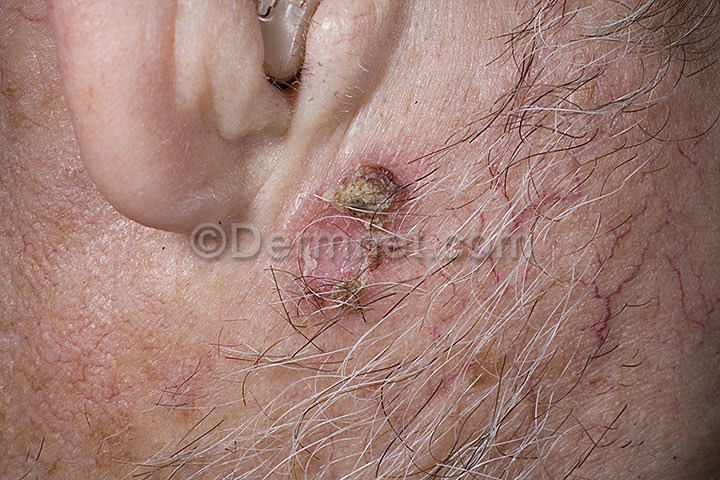
Disease: Actinic Keratosis Basal Cell Carcinoma and other Malignant Lesions